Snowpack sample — Snodgrass Mountain, Crested Butte, Colorado (2/4/25, 12:06 PM MST)
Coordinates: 38.923, -106.968
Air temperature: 35 °F
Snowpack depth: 80 cm
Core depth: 70 cm
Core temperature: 32 °F
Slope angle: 14°, slope face: 78°
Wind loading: low
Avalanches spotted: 0
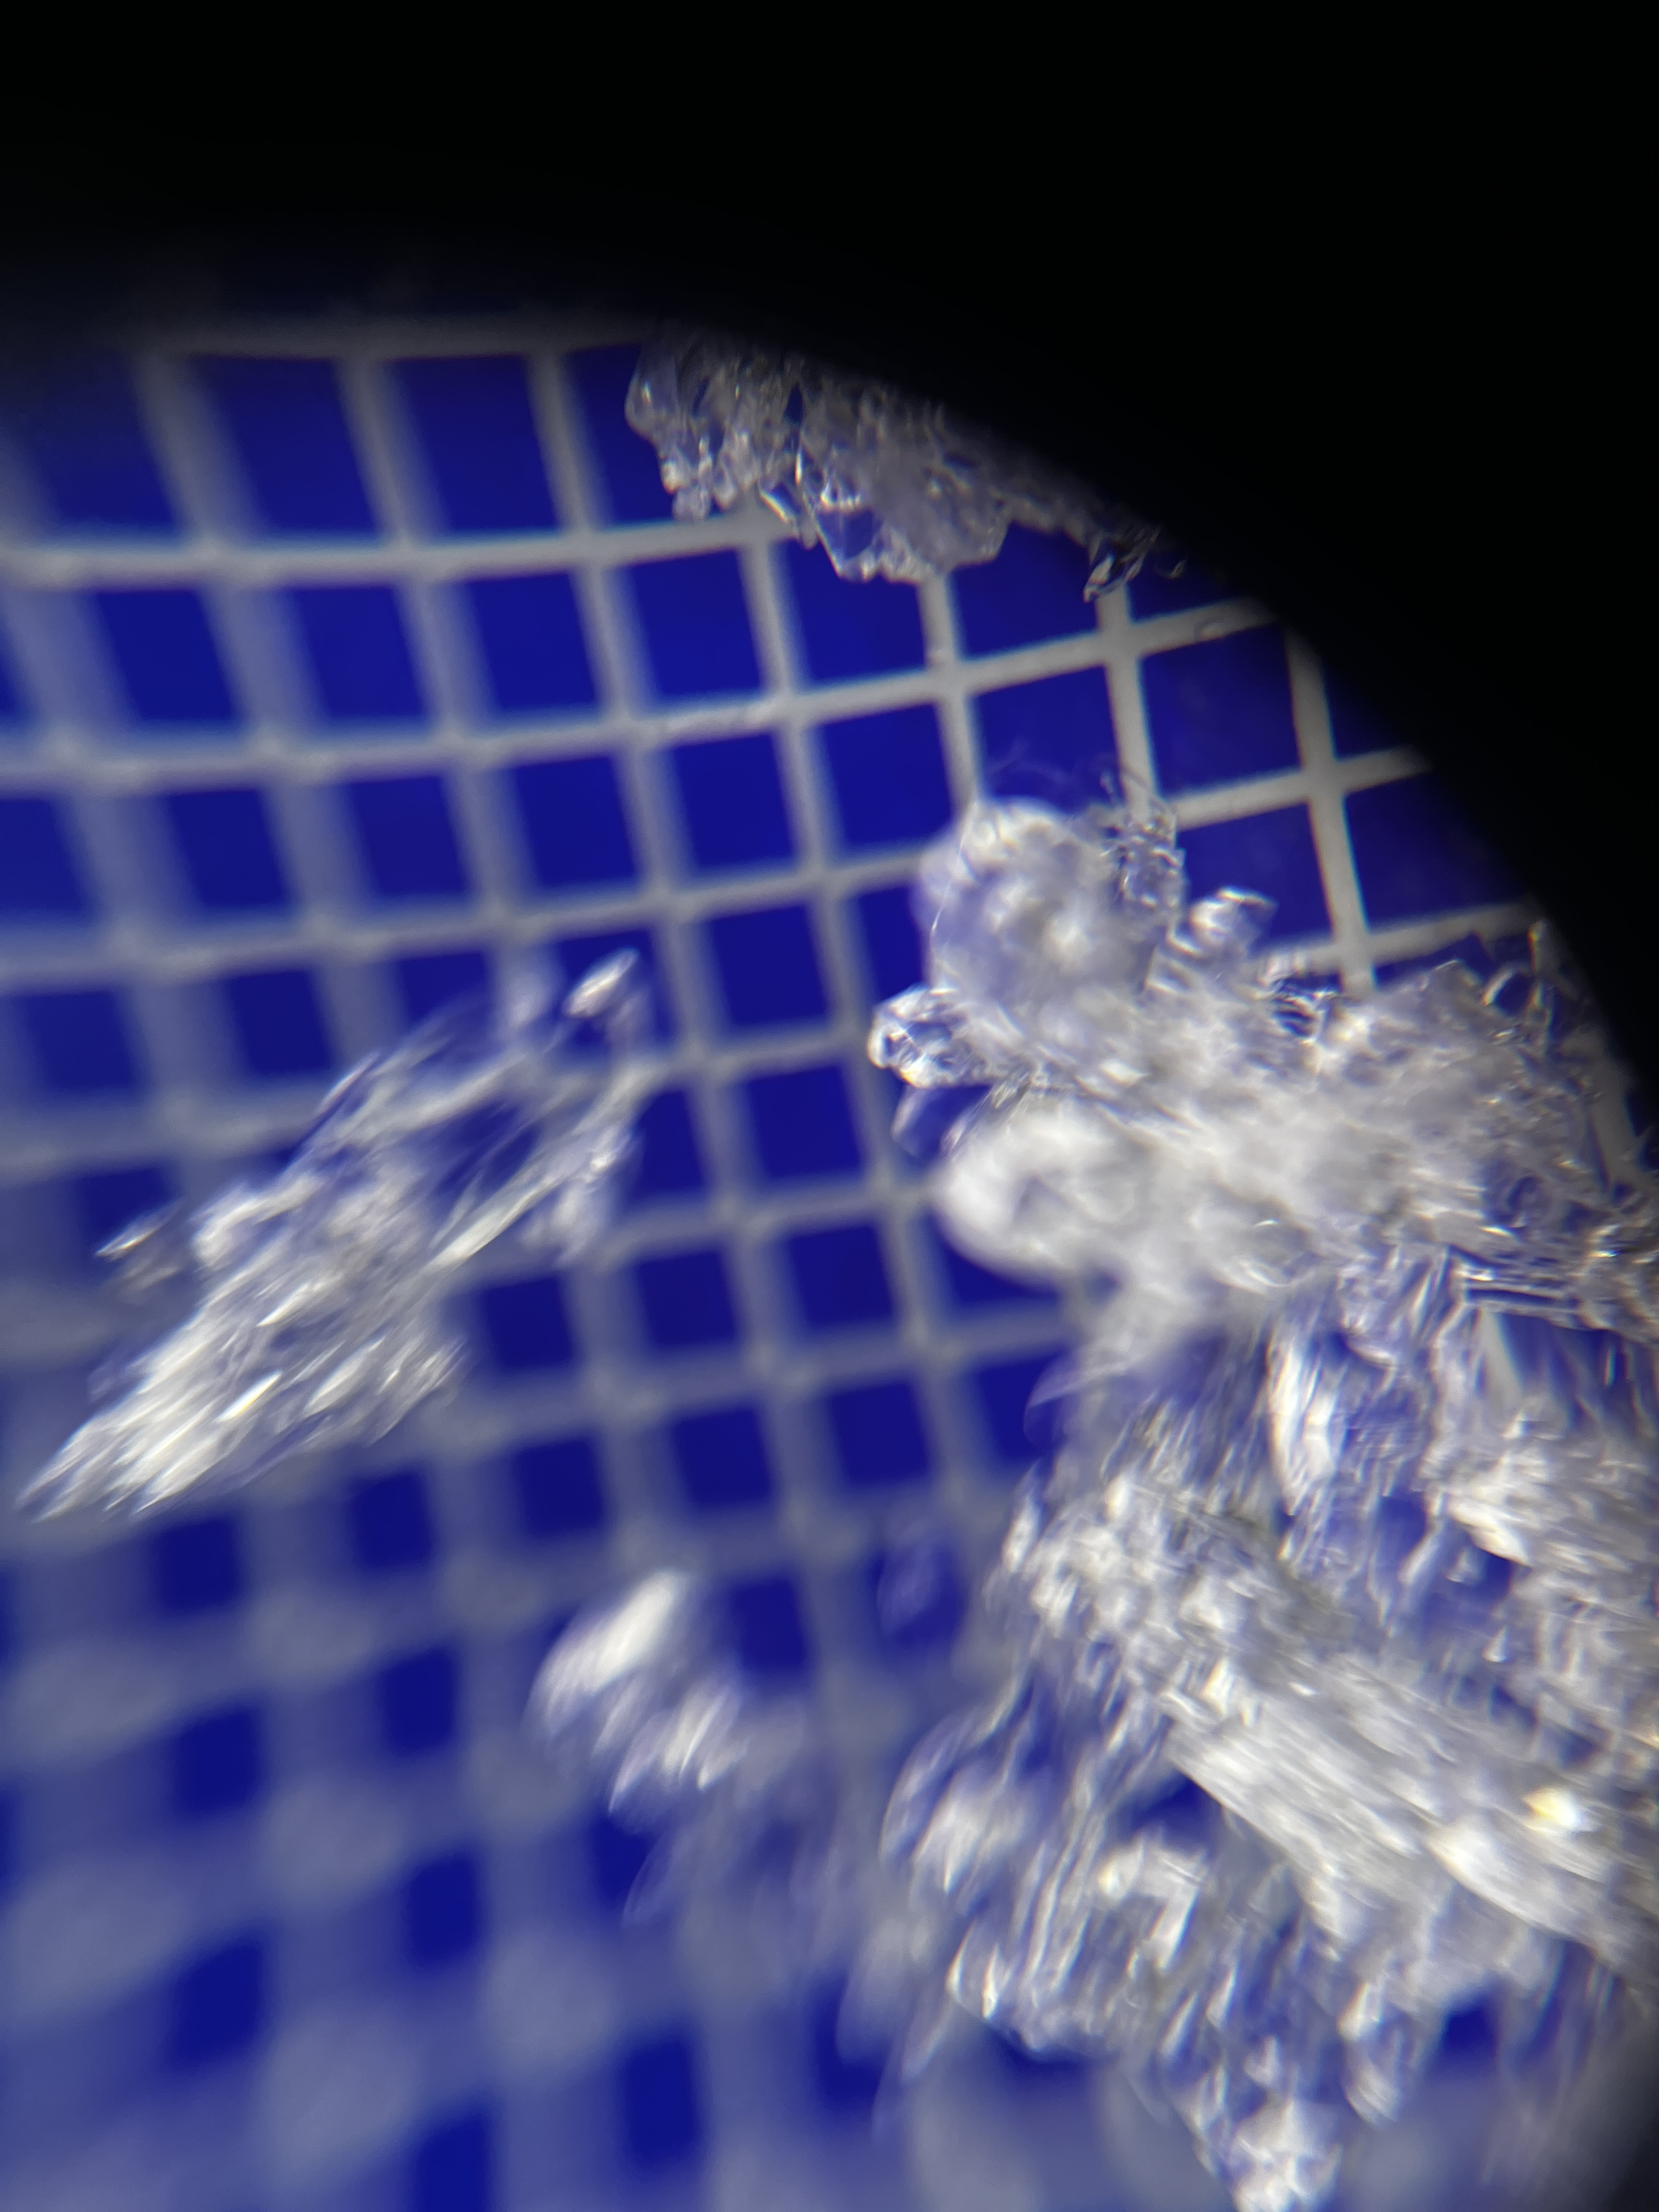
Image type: magnified_profile
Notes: No avalanches nearby, unusually warm weather for the last month reported by residents, Collected 25 yards from treeline